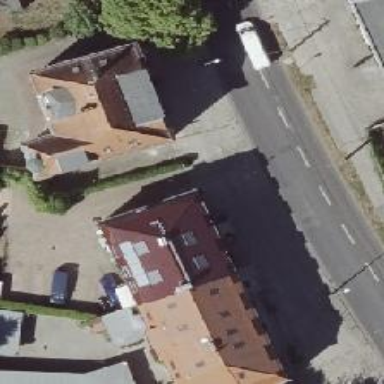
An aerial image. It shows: Cafe.